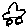
Label: car